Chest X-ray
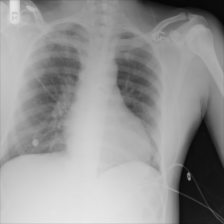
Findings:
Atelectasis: negative
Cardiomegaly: negative
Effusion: negative
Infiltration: negative
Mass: negative
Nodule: negative
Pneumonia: negative
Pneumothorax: negative
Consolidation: negative
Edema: negative
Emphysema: negative
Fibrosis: negative
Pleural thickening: negative
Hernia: negative